Aerial crown-view tile of a tropical tree (Barro Colorado Island, Panama), acquired 20241014:
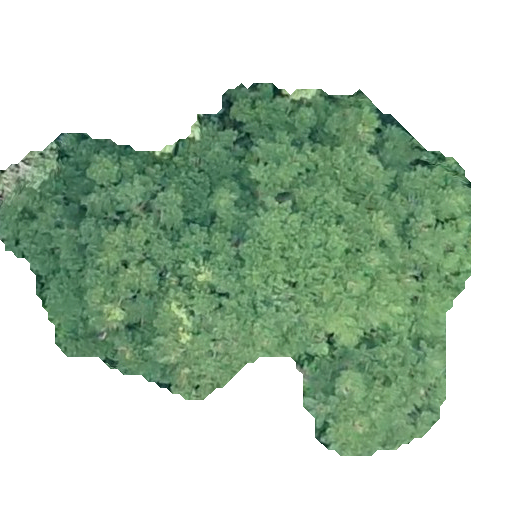
Species: Jacaranda copaia
GBIF accepted scientific name: Jacaranda copaia
Crown area: 182.503 m²